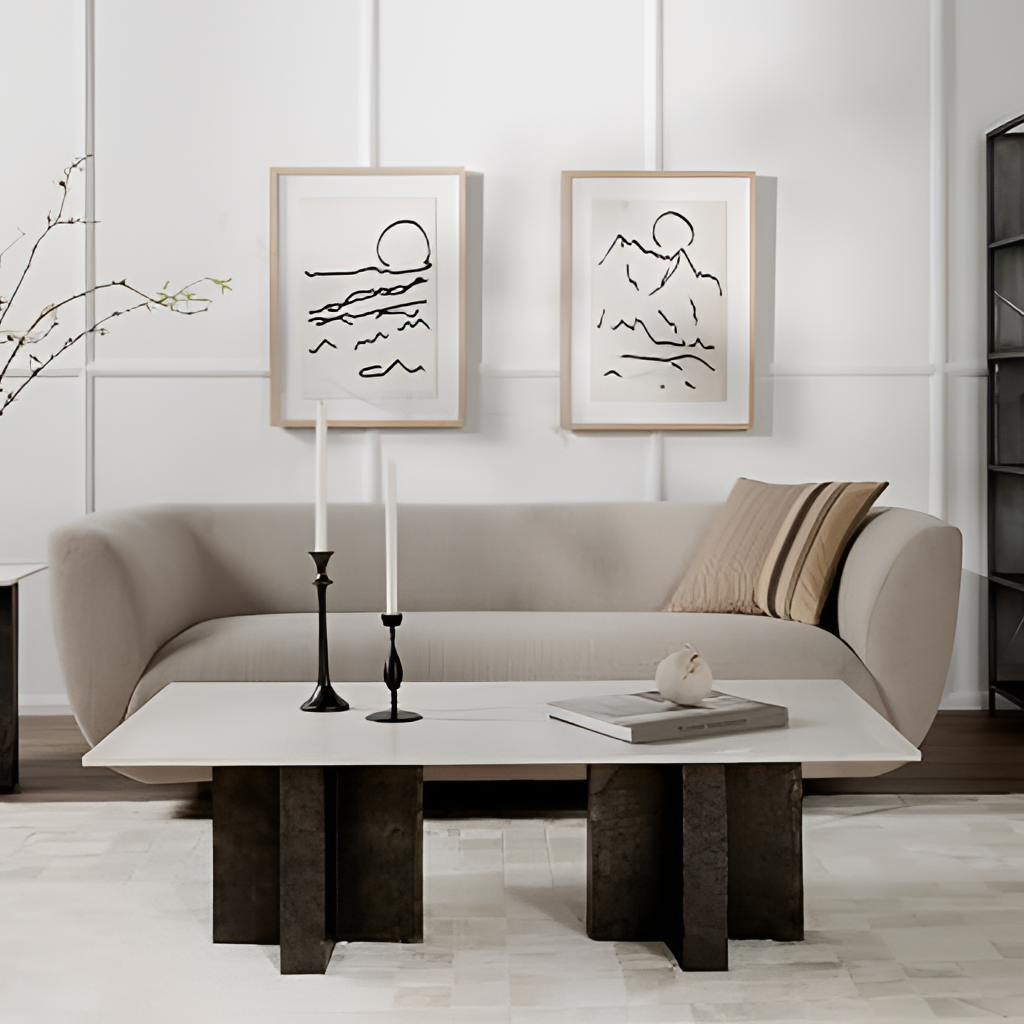
beige fabric sofa, living room, paint wallpaper, with solid pattern, contemporary, wood flooring, with plank pattern